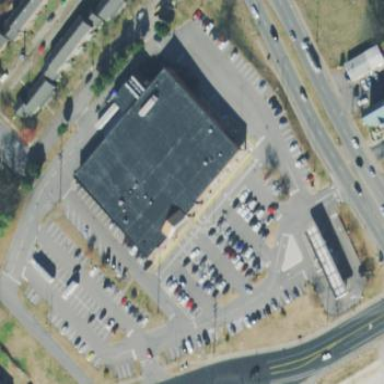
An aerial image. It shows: Retail area.